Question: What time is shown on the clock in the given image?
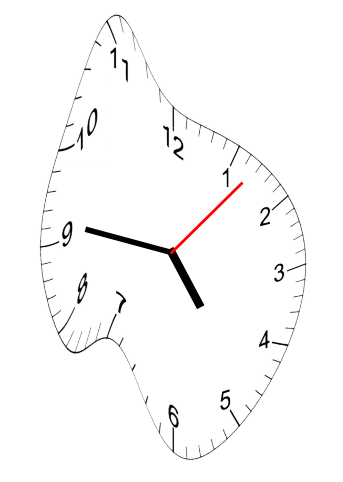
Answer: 04:46:07